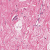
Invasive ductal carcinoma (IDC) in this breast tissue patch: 0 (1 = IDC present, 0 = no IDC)